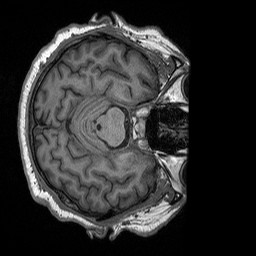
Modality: T1w
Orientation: axial
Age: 75
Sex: male
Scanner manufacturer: siemens
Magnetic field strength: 3 T
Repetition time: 2.4 s
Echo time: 0.00226 s